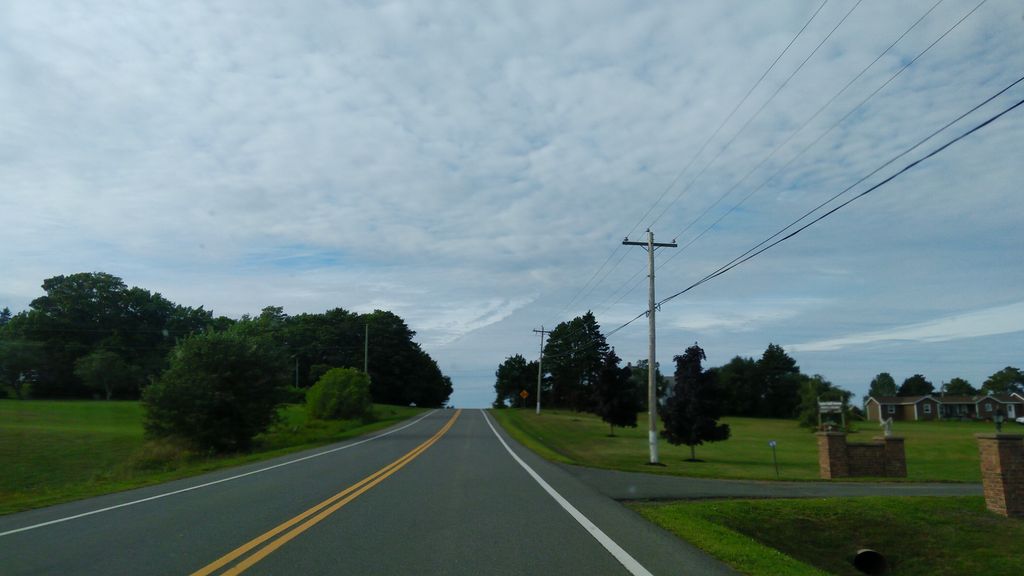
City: charlottetown